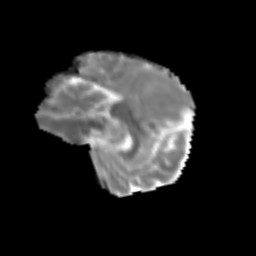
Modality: MD
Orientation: sagittal
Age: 60
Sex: female
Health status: ill
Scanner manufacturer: siemens
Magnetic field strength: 3 T
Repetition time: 8.7 s
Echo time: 0.11 s